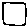
Label: square